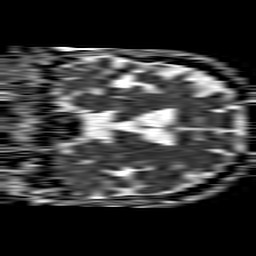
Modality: ADC
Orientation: coronal
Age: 51
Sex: male
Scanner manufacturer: philips
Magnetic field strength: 1.5 T
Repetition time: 4.6 s
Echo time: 0.08631 s